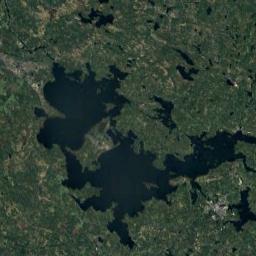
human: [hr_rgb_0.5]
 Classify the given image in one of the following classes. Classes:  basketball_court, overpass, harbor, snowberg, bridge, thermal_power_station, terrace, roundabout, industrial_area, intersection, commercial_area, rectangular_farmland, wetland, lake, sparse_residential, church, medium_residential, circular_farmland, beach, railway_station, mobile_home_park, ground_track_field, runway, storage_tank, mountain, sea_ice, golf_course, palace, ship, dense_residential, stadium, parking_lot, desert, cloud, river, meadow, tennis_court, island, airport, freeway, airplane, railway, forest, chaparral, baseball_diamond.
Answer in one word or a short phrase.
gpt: lake